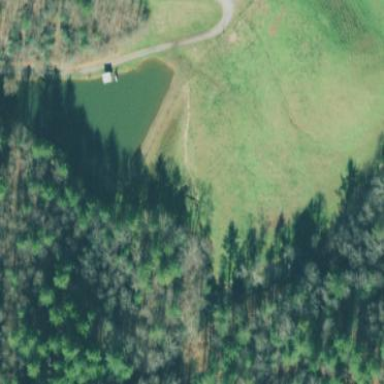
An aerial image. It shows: Serene pond surrounded by nature.